Current action and preconditions to check: trajectory_clear

Your task: For each precondition in the list above, predict whether it will hold at this action.

Consider the current scene as observed from the mobile robot's camera, and analyze the predicted future states of all dynamic agents (e.g., people, animals, vehicles, or any moving entities) within the NEXT SECOND.

IMPORTANT: Only answer "very likely" if you are absolutely certain—based on strong, clear evidence—that a dynamic agent will violate the precondition in the predicted future state. Do NOT answer "very likely" for unlikely, ambiguous, or low-probability risks.

Ask yourself for each precondition: Is there a high probability, with clear and convincing evidence, that the predicted future states of any dynamic agent will interfere with the predicted future state of the currently executing action within the NEXT SECOND, causing that precondition to fail?

Assess the risk level based on these predictions. Use "likely" or "very likely" if motions create a clear risk of interference.

Use "neutral" or "improbable" if agents are nearby but their predicted paths are clearly diverging or non-conflicting.

Failure Risk Categories: "very improbable", "improbable", "neutral", "likely", "very likely"

Answer Format: Output ONLY the probability_of_failure value from these categories: "very improbable", "improbable", "neutral", "likely", "very likely"

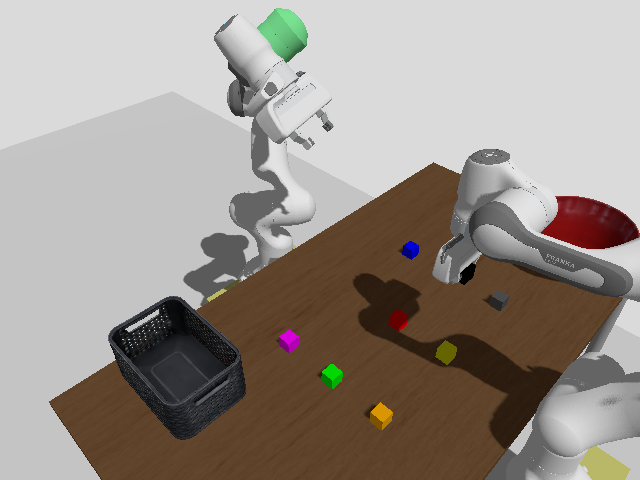

Answer: very improbable